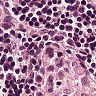
Metastatic tissue present: no